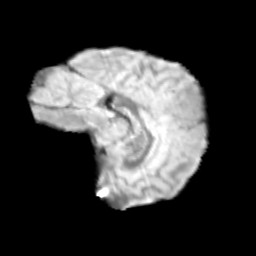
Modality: T2w
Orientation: sagittal
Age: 11
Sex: male
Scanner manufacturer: siemens
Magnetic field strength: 3 T
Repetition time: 3.8 s
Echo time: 0.07 s